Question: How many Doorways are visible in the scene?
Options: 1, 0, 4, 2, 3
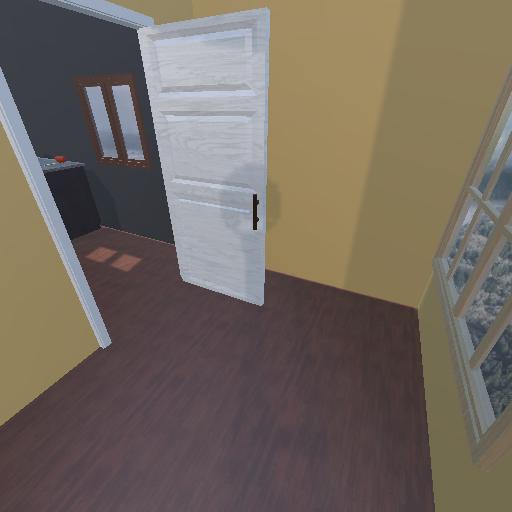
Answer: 1